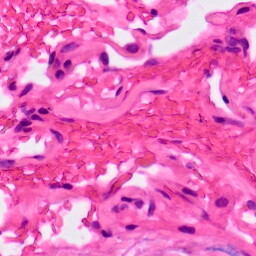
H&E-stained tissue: Lung